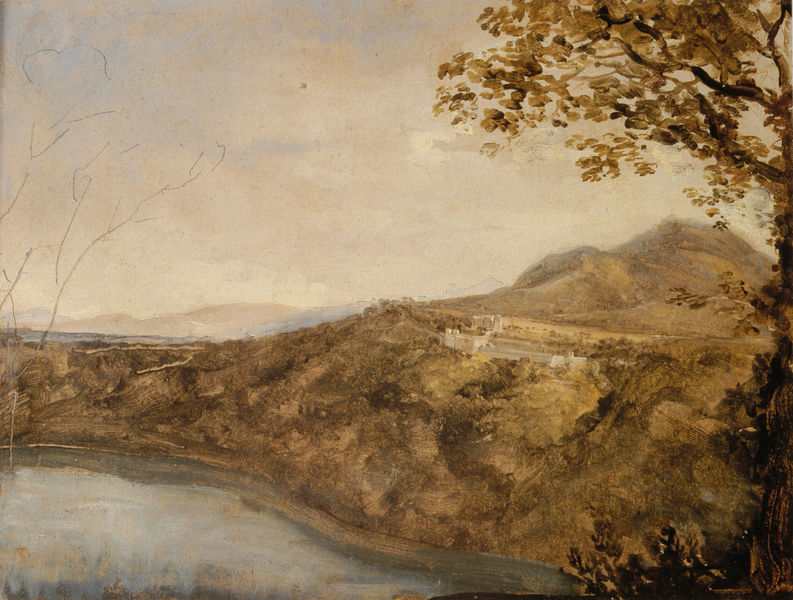
Titel: Albaner See mit Palazzolo und Monte Cavo
Künstler: Johann Georg von Dillis
Institution: (Privatbesitz)
Schlagwörter: baum, berg, blau, blätter, dunkel, felsen, gemälde, himmel, laub, meer, schatten, wasser, weiß, wolken, aquarell, bäume, fluss, gelb, grün, landschaft, ocker, see, stadt, ufer, äste, abend, braun, grau, hell, hintergrund, licht, pastell, schwarz, straße, anlage, gebäude, gras, haus, schloss, weg, wiese, wolke, beige, flächig, malerei, stein, öl, ast, erde, horizont, häuser, hügel, natur, spiegelung, weite, zweige, busch, büsche, gebüsch, gewässer, kirche, wege, insel, land, pflanze, pflanzen, rosa, tal, küste, ruhig, strand, perspektive, abhang, berge, berghang, bergig, fels, gebirge, gipfel, hang, dorf, mauer, dunst, luftperspektive, linien, herbst, böschung, romantik, turner, stimmung, striche, bucht, reflexion, ruine, burg, kloster, vulkan, alpen, starnd, geld, festung, flusslandschaft, laubbaum, landzunge, schoss, mauern, geäst, stadtmauer, himel, gelblich, stumpf, inseln, kratzer, kriche, burgruine, flussufer, feste, berglage, hochlage, lätterb, pastllfarbe